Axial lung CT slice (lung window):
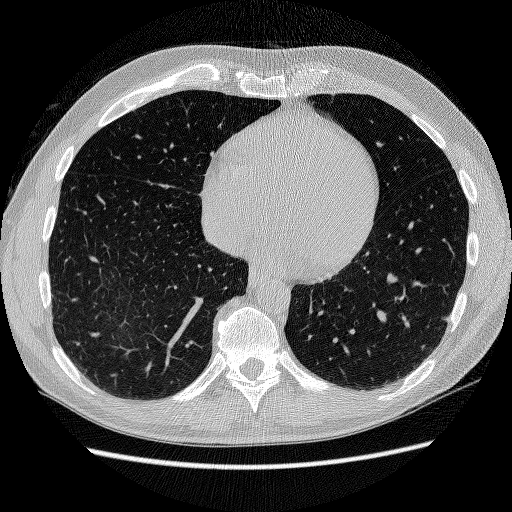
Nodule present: no